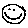
Label: smiley face